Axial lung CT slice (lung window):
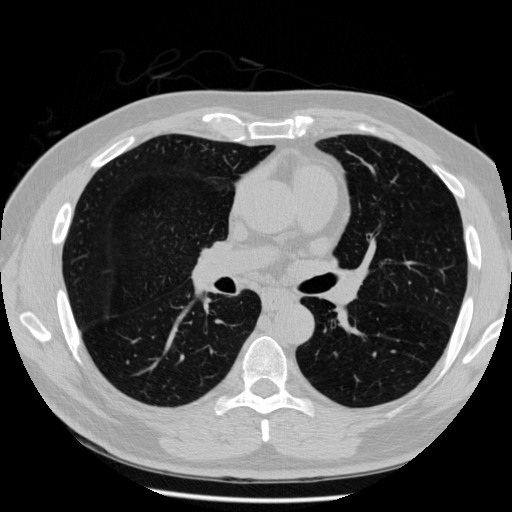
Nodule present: no